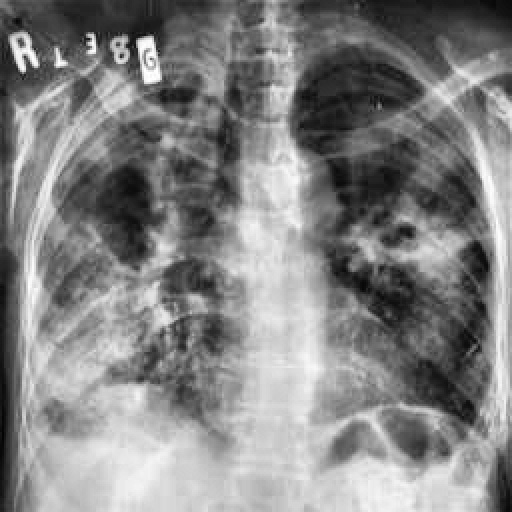
Finding: TUBERCULOSIS